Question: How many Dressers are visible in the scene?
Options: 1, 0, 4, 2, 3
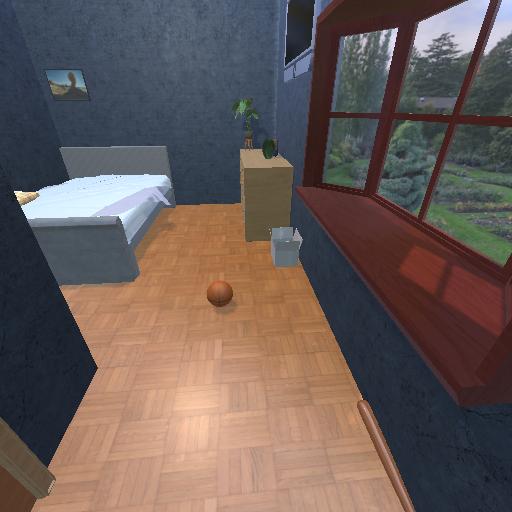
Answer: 1